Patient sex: F
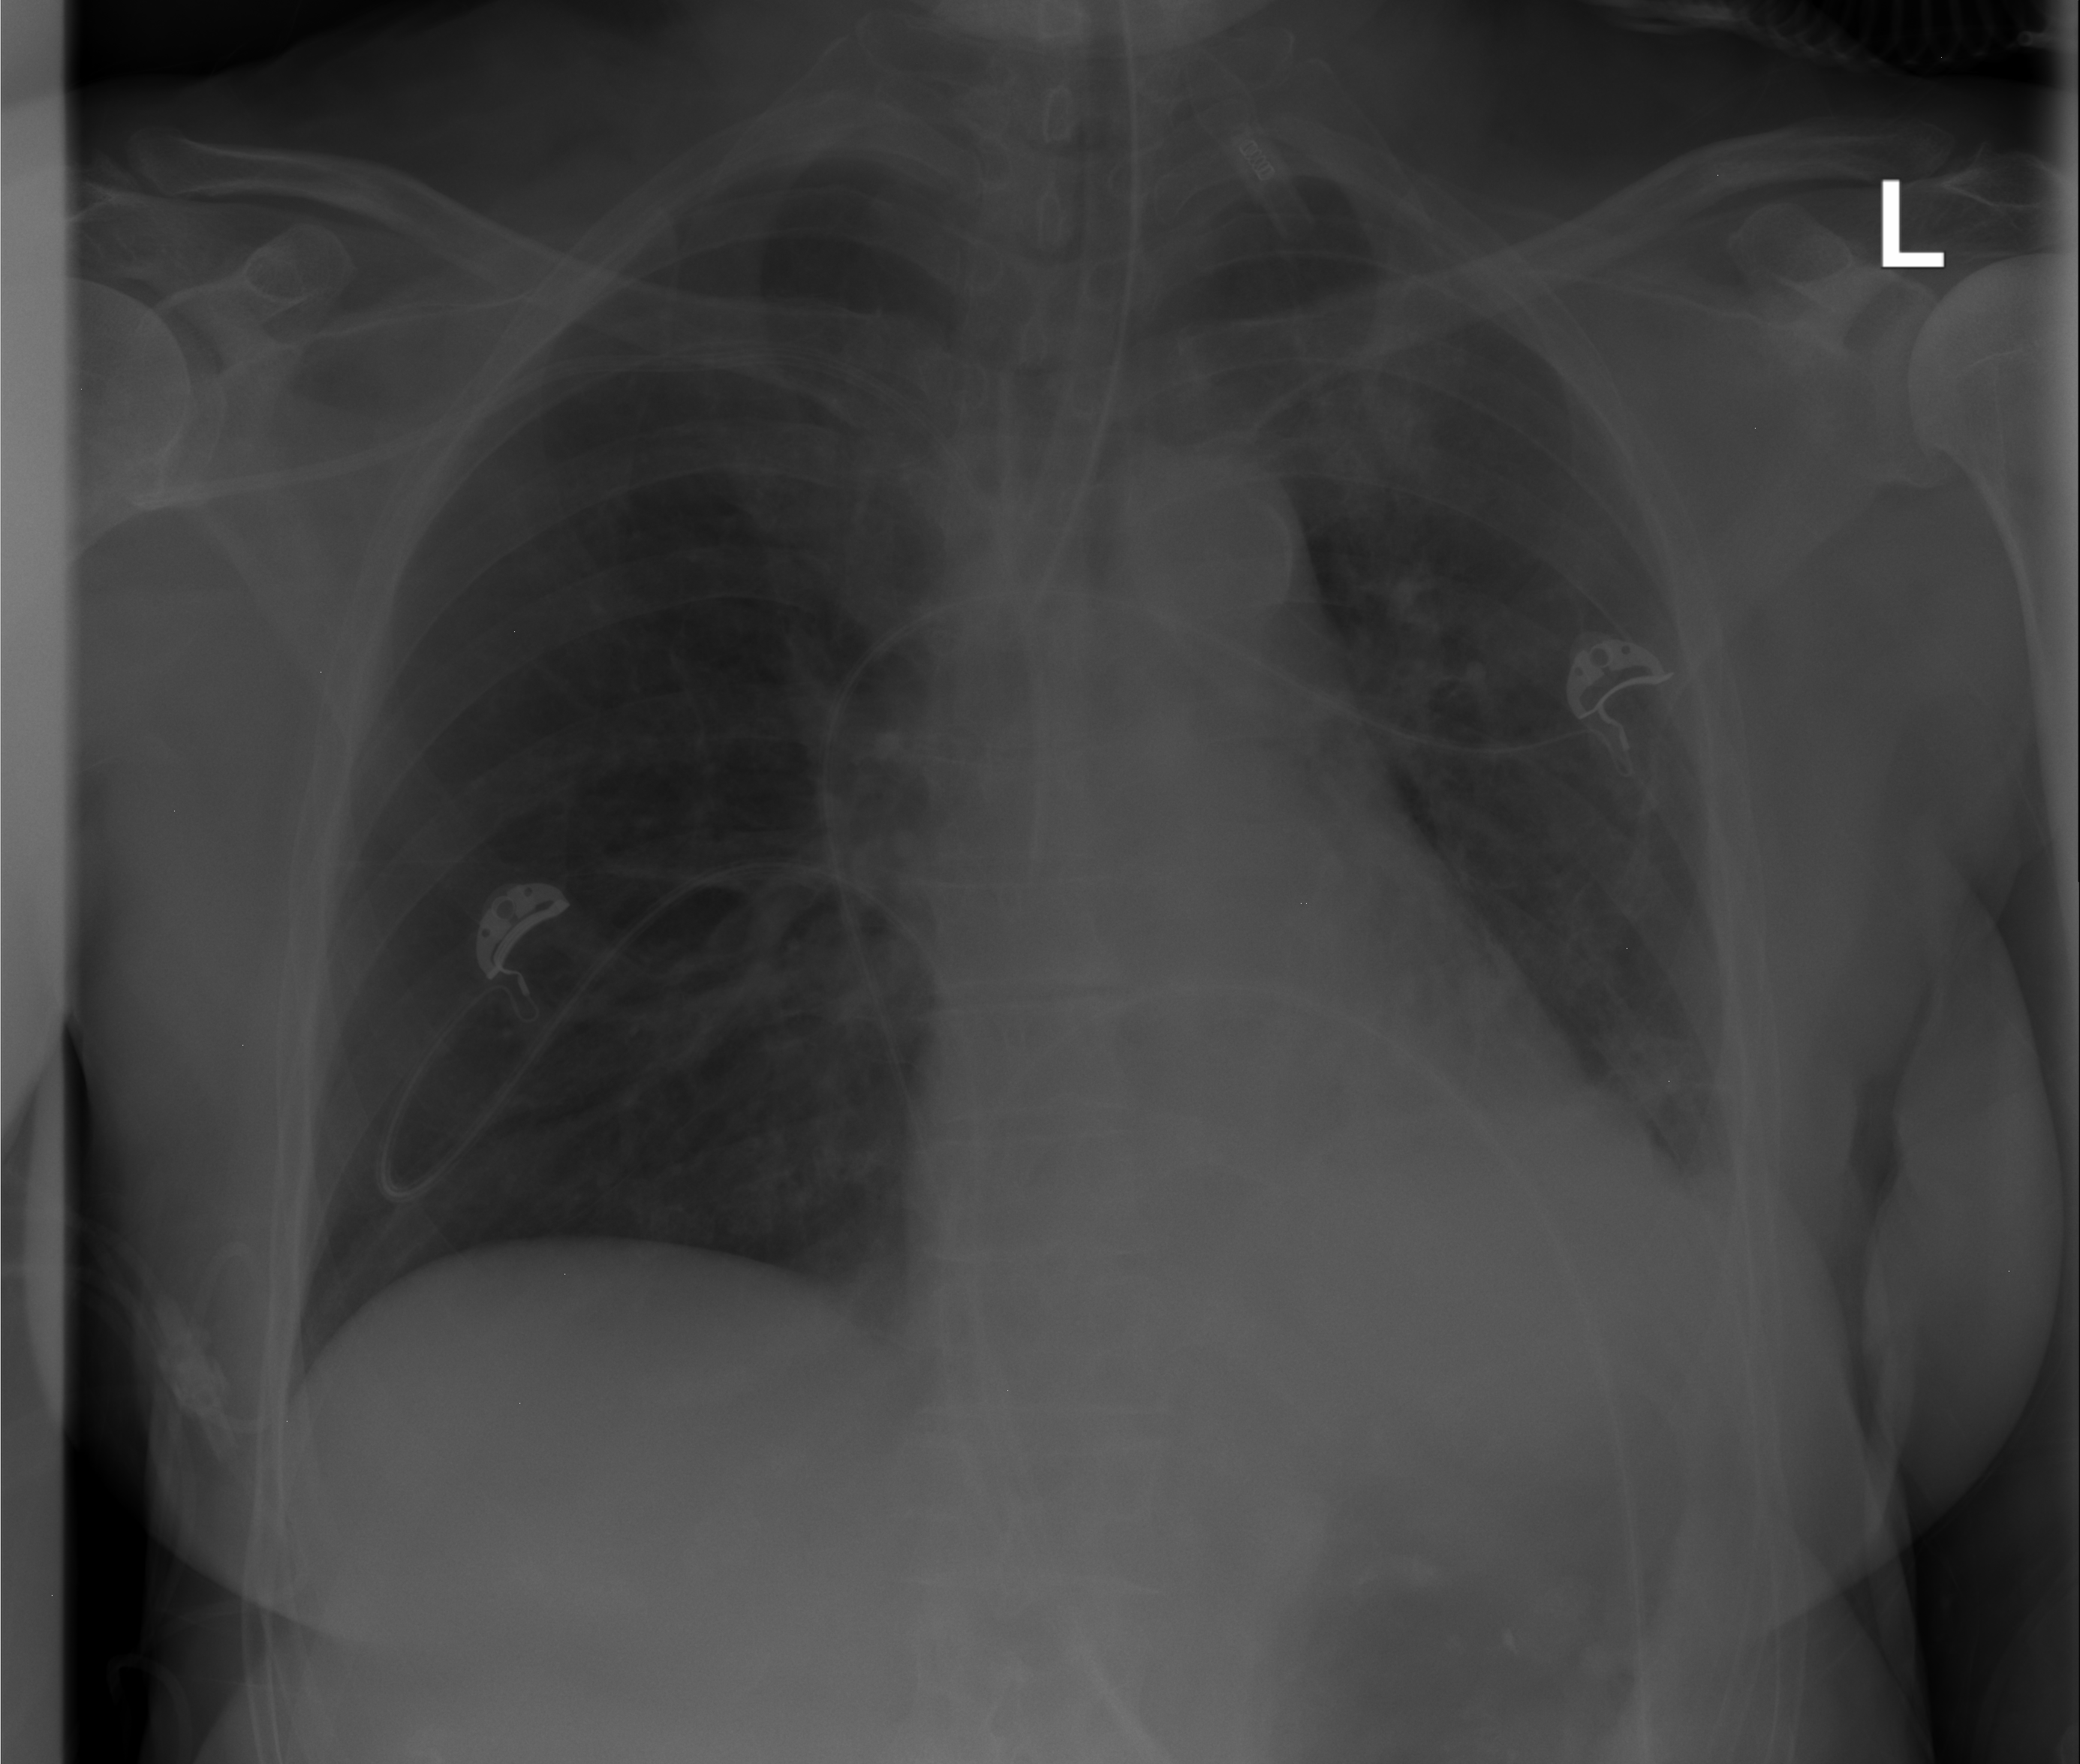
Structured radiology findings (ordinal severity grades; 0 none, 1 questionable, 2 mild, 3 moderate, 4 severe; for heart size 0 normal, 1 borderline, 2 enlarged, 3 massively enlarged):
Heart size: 0
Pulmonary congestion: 0
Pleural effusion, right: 0
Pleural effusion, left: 0
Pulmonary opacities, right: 0
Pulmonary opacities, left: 0
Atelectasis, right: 0
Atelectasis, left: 2